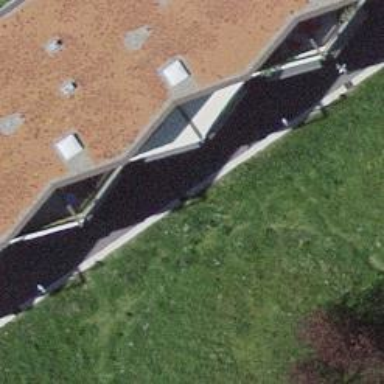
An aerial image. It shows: Path made of paving stones passing through building tunnel.